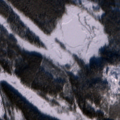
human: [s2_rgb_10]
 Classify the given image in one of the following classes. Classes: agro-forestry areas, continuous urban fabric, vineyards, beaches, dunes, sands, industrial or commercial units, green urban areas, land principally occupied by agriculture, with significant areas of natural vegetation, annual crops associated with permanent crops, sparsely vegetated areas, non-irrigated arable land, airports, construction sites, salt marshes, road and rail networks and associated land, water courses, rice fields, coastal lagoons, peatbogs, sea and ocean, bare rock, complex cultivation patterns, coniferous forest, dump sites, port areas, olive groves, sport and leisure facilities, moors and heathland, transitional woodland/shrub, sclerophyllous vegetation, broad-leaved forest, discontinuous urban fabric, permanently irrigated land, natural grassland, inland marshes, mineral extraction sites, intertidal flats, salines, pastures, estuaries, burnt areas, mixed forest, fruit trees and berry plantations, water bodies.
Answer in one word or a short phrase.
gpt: coniferous forest, transitional woodland/shrub, peatbogs